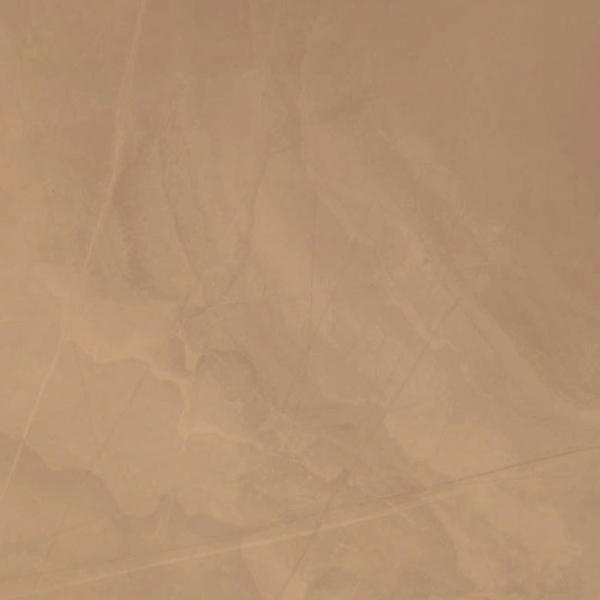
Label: Desert